Question: Good Day All,
I was wondering if there was a way to do email trigger alerting to a specified email address when the state of an implementation task changes? First, I'd like to specify what email address the alerting goes to(this would be the requestor of the project and not someone on the team), and then trigger it when the state of the task is changed from Active to Closed(Completed). Attached is a preview of the tasks I'm speaking of:

I'm using VS 2012 with TFS 2012.
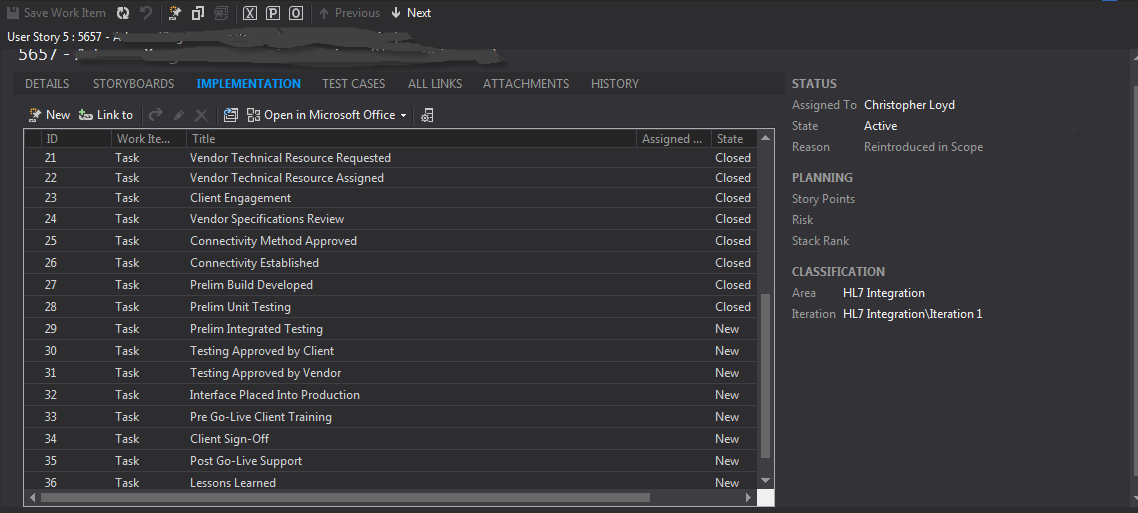
Answer: Yes, you can do that. You can refer to <URL> for more info.